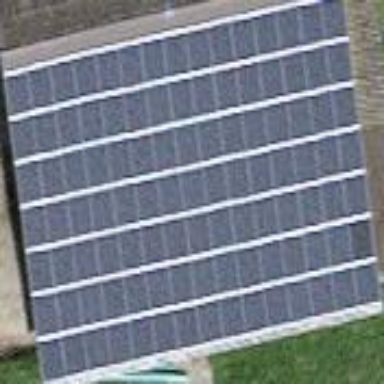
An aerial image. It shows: Solar photovoltaic panel generator producing electricity in small installation.